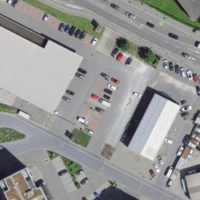
EUNIS habitat code: 54
Species observed at this site:
Erigeron canadensis